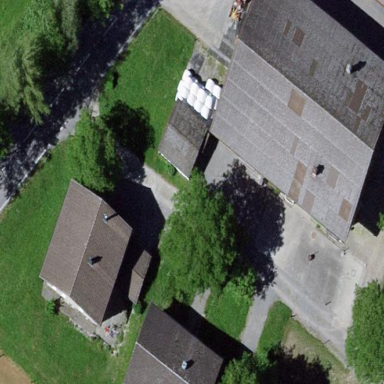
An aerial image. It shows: Farmyard area.